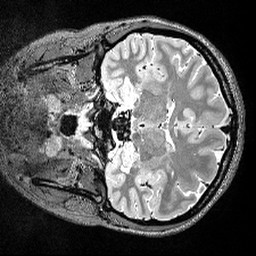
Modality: T2w
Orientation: coronal
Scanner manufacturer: siemens
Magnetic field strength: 3 T
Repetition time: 3.2 s
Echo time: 0.566 s